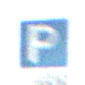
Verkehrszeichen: Parken
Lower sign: HinweisDurchSinnbild22
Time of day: SunriseSunset
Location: Outdoor (Nature)
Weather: PartlyCloudy
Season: Summer
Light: Natural